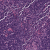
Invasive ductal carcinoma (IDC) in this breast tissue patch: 0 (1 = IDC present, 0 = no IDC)